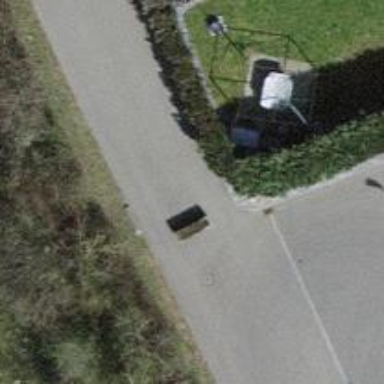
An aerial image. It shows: Block barrier.